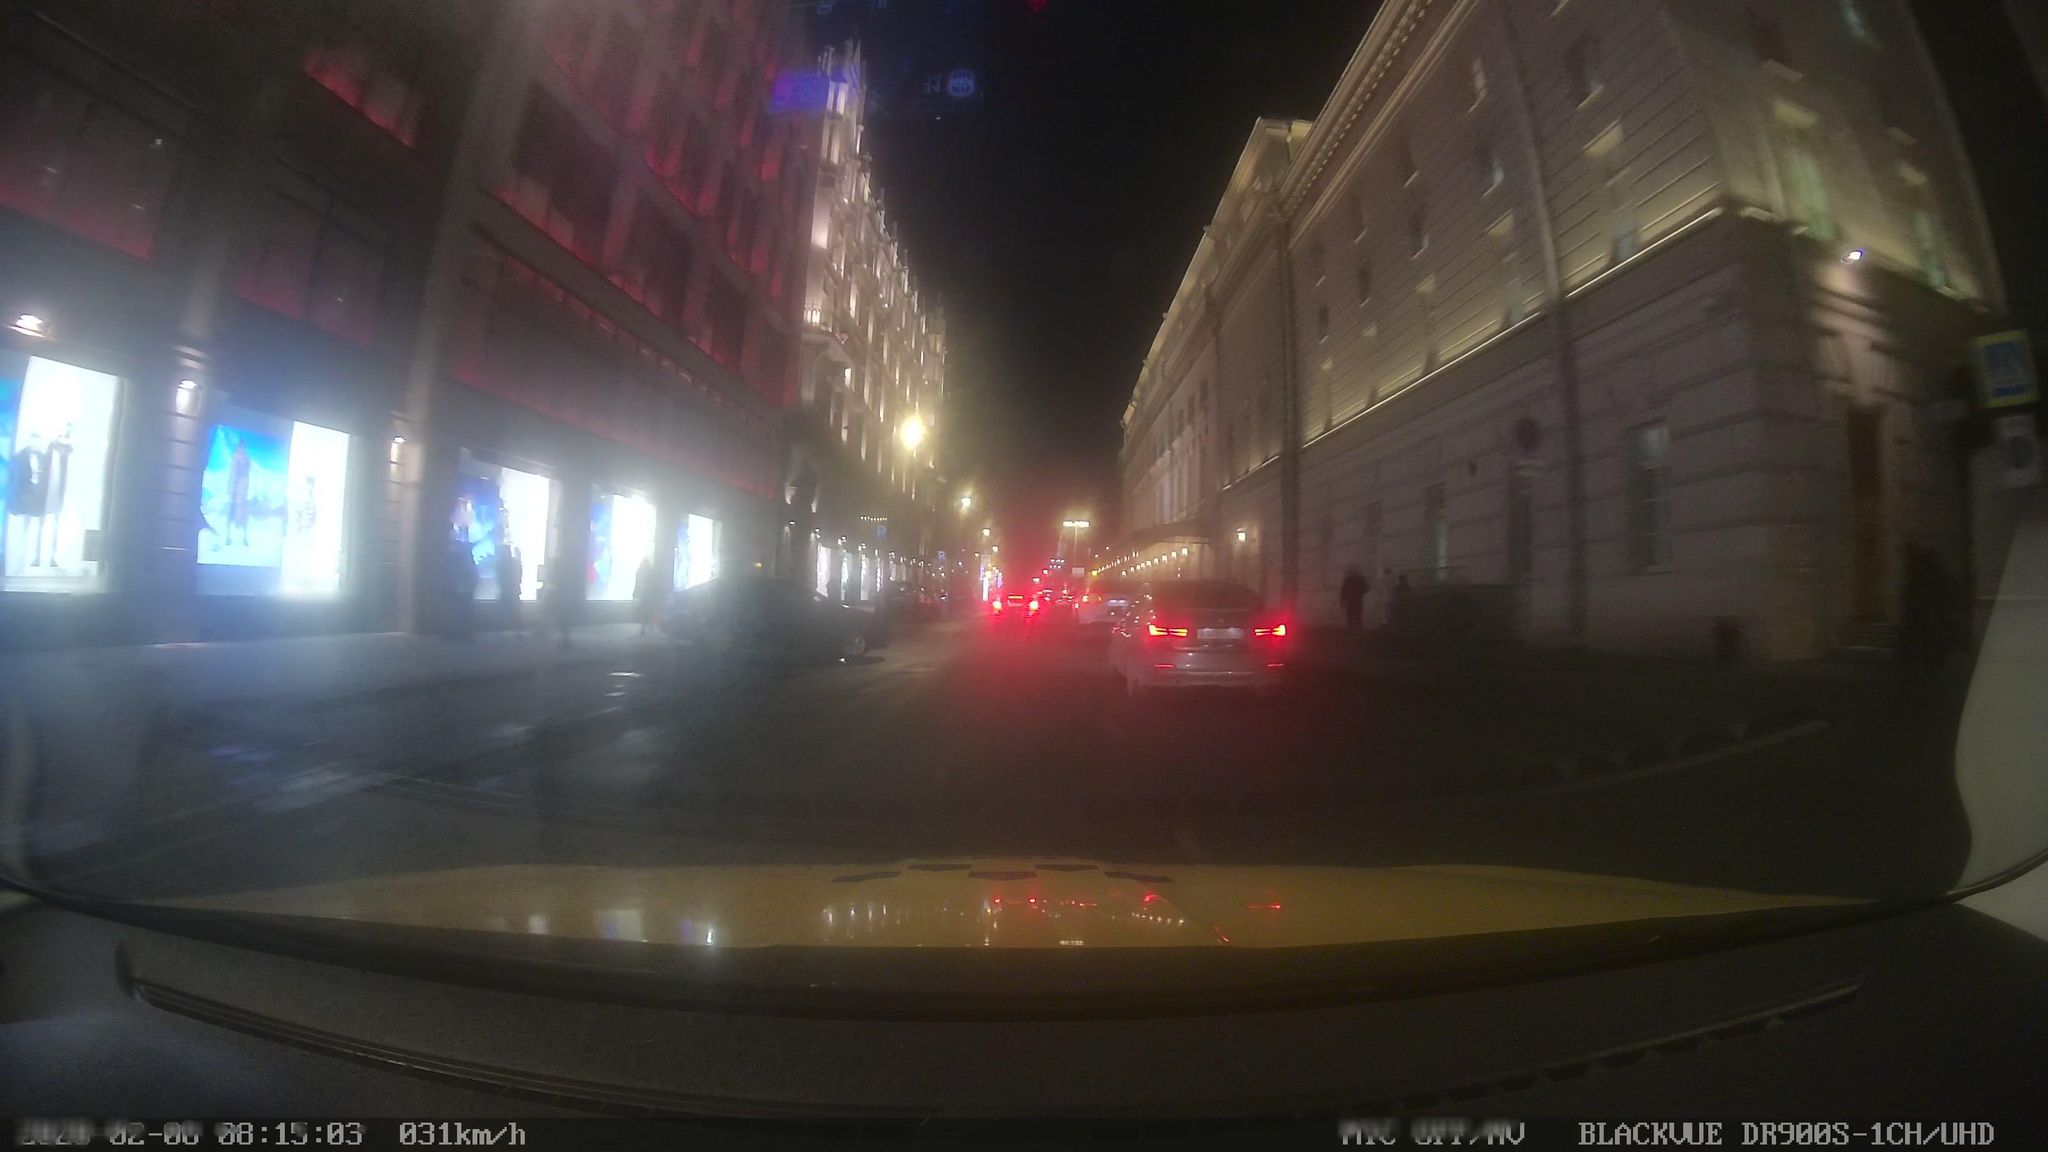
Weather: clear
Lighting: night
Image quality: slightly poor
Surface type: driving surface
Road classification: unclassified, service
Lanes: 1
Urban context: urban centre
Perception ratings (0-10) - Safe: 2.37, Lively: 7.79, Beautiful: 1.5, Boring: 0.42, Depressing: 5.36, Wealthy: 2.9